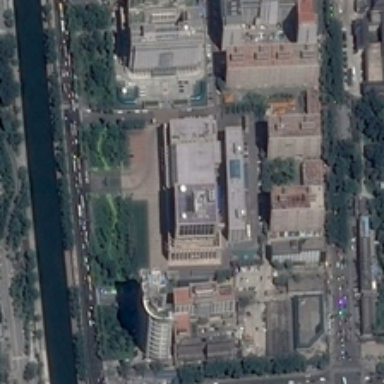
Tall buildings are on both sides of the road .